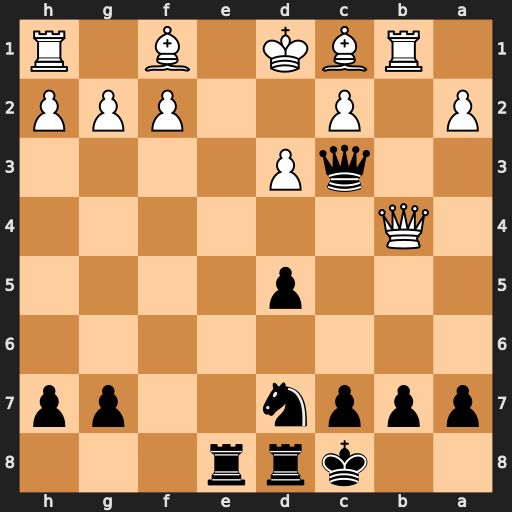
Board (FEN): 2krr3/pppn2pp/8/3p4/1Q6/2qP4/P1P2PPP/1RBK1B1R
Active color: b
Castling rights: -
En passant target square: -
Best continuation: Re1#